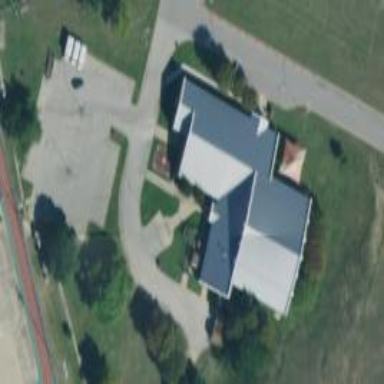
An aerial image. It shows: Community centre building.